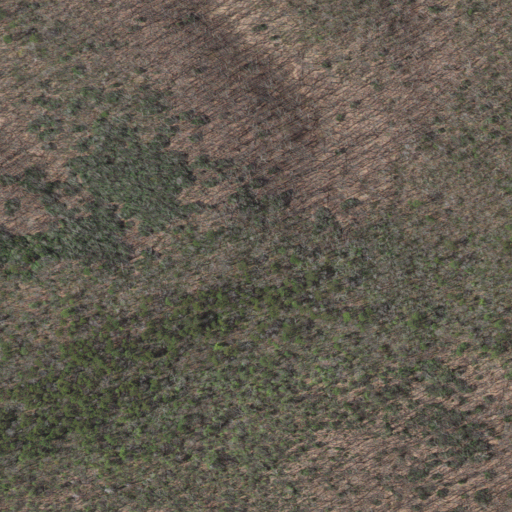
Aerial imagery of mountain in Virginia named Little Mountain containing deciduous forest and evergreen forest